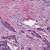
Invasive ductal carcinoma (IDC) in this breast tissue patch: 1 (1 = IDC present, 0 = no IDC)